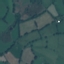
Land use / land cover class: Pasture